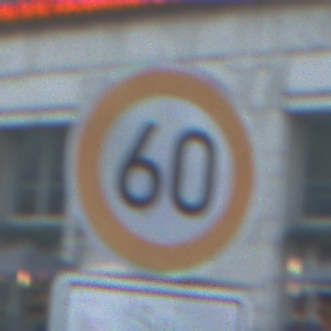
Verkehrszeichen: Geschwindigkeit60
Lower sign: Entfernungsangaben2
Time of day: MorningAfternoon
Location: Outdoor (Urban)
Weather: PartlyCloudy
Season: NotSpecified
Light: Natural